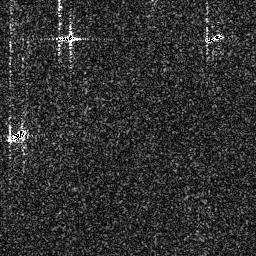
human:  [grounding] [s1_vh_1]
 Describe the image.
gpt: In the satellite image, there is  <ref>1 small ship </ref> <box>[[1, 48, 10, 56, 0]]</box> located at left,  <ref>1 small ship </ref> <box>[[20, 12, 31, 16, 0]]</box> located at top left,  <ref>1 small ship </ref> <box>[[78, 11, 87, 16, 0]]</box> located at top right.